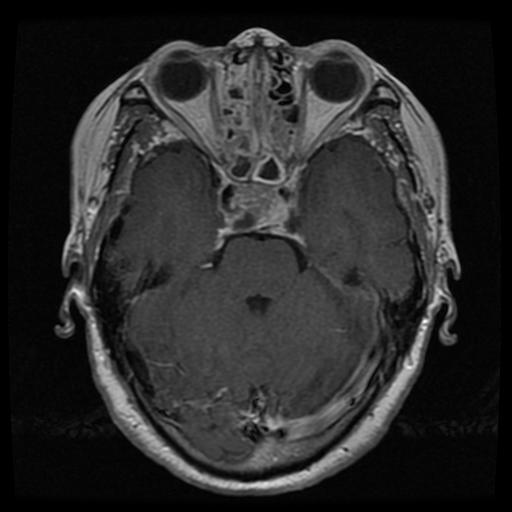
Label: pituitary